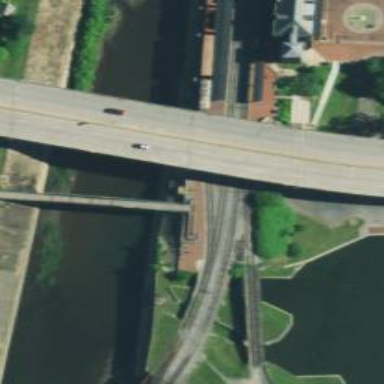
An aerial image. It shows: Footway on bridge.